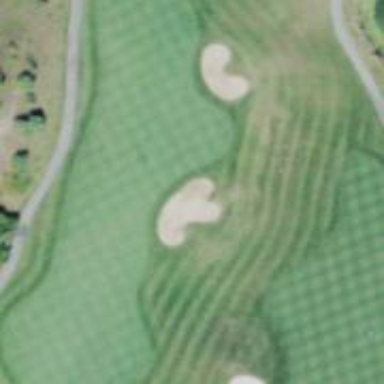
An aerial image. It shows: View of golf hole.